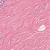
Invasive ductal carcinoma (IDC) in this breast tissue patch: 0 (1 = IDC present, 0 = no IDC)